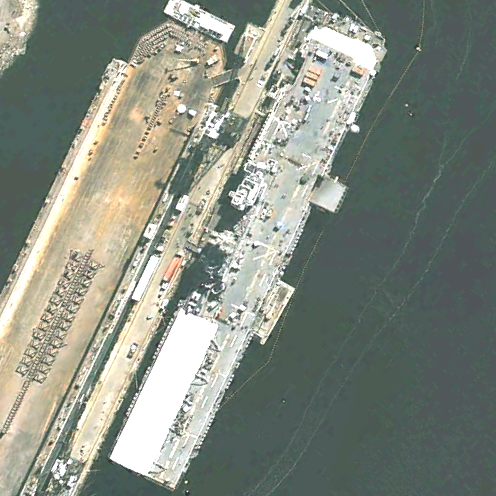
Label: assault